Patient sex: M
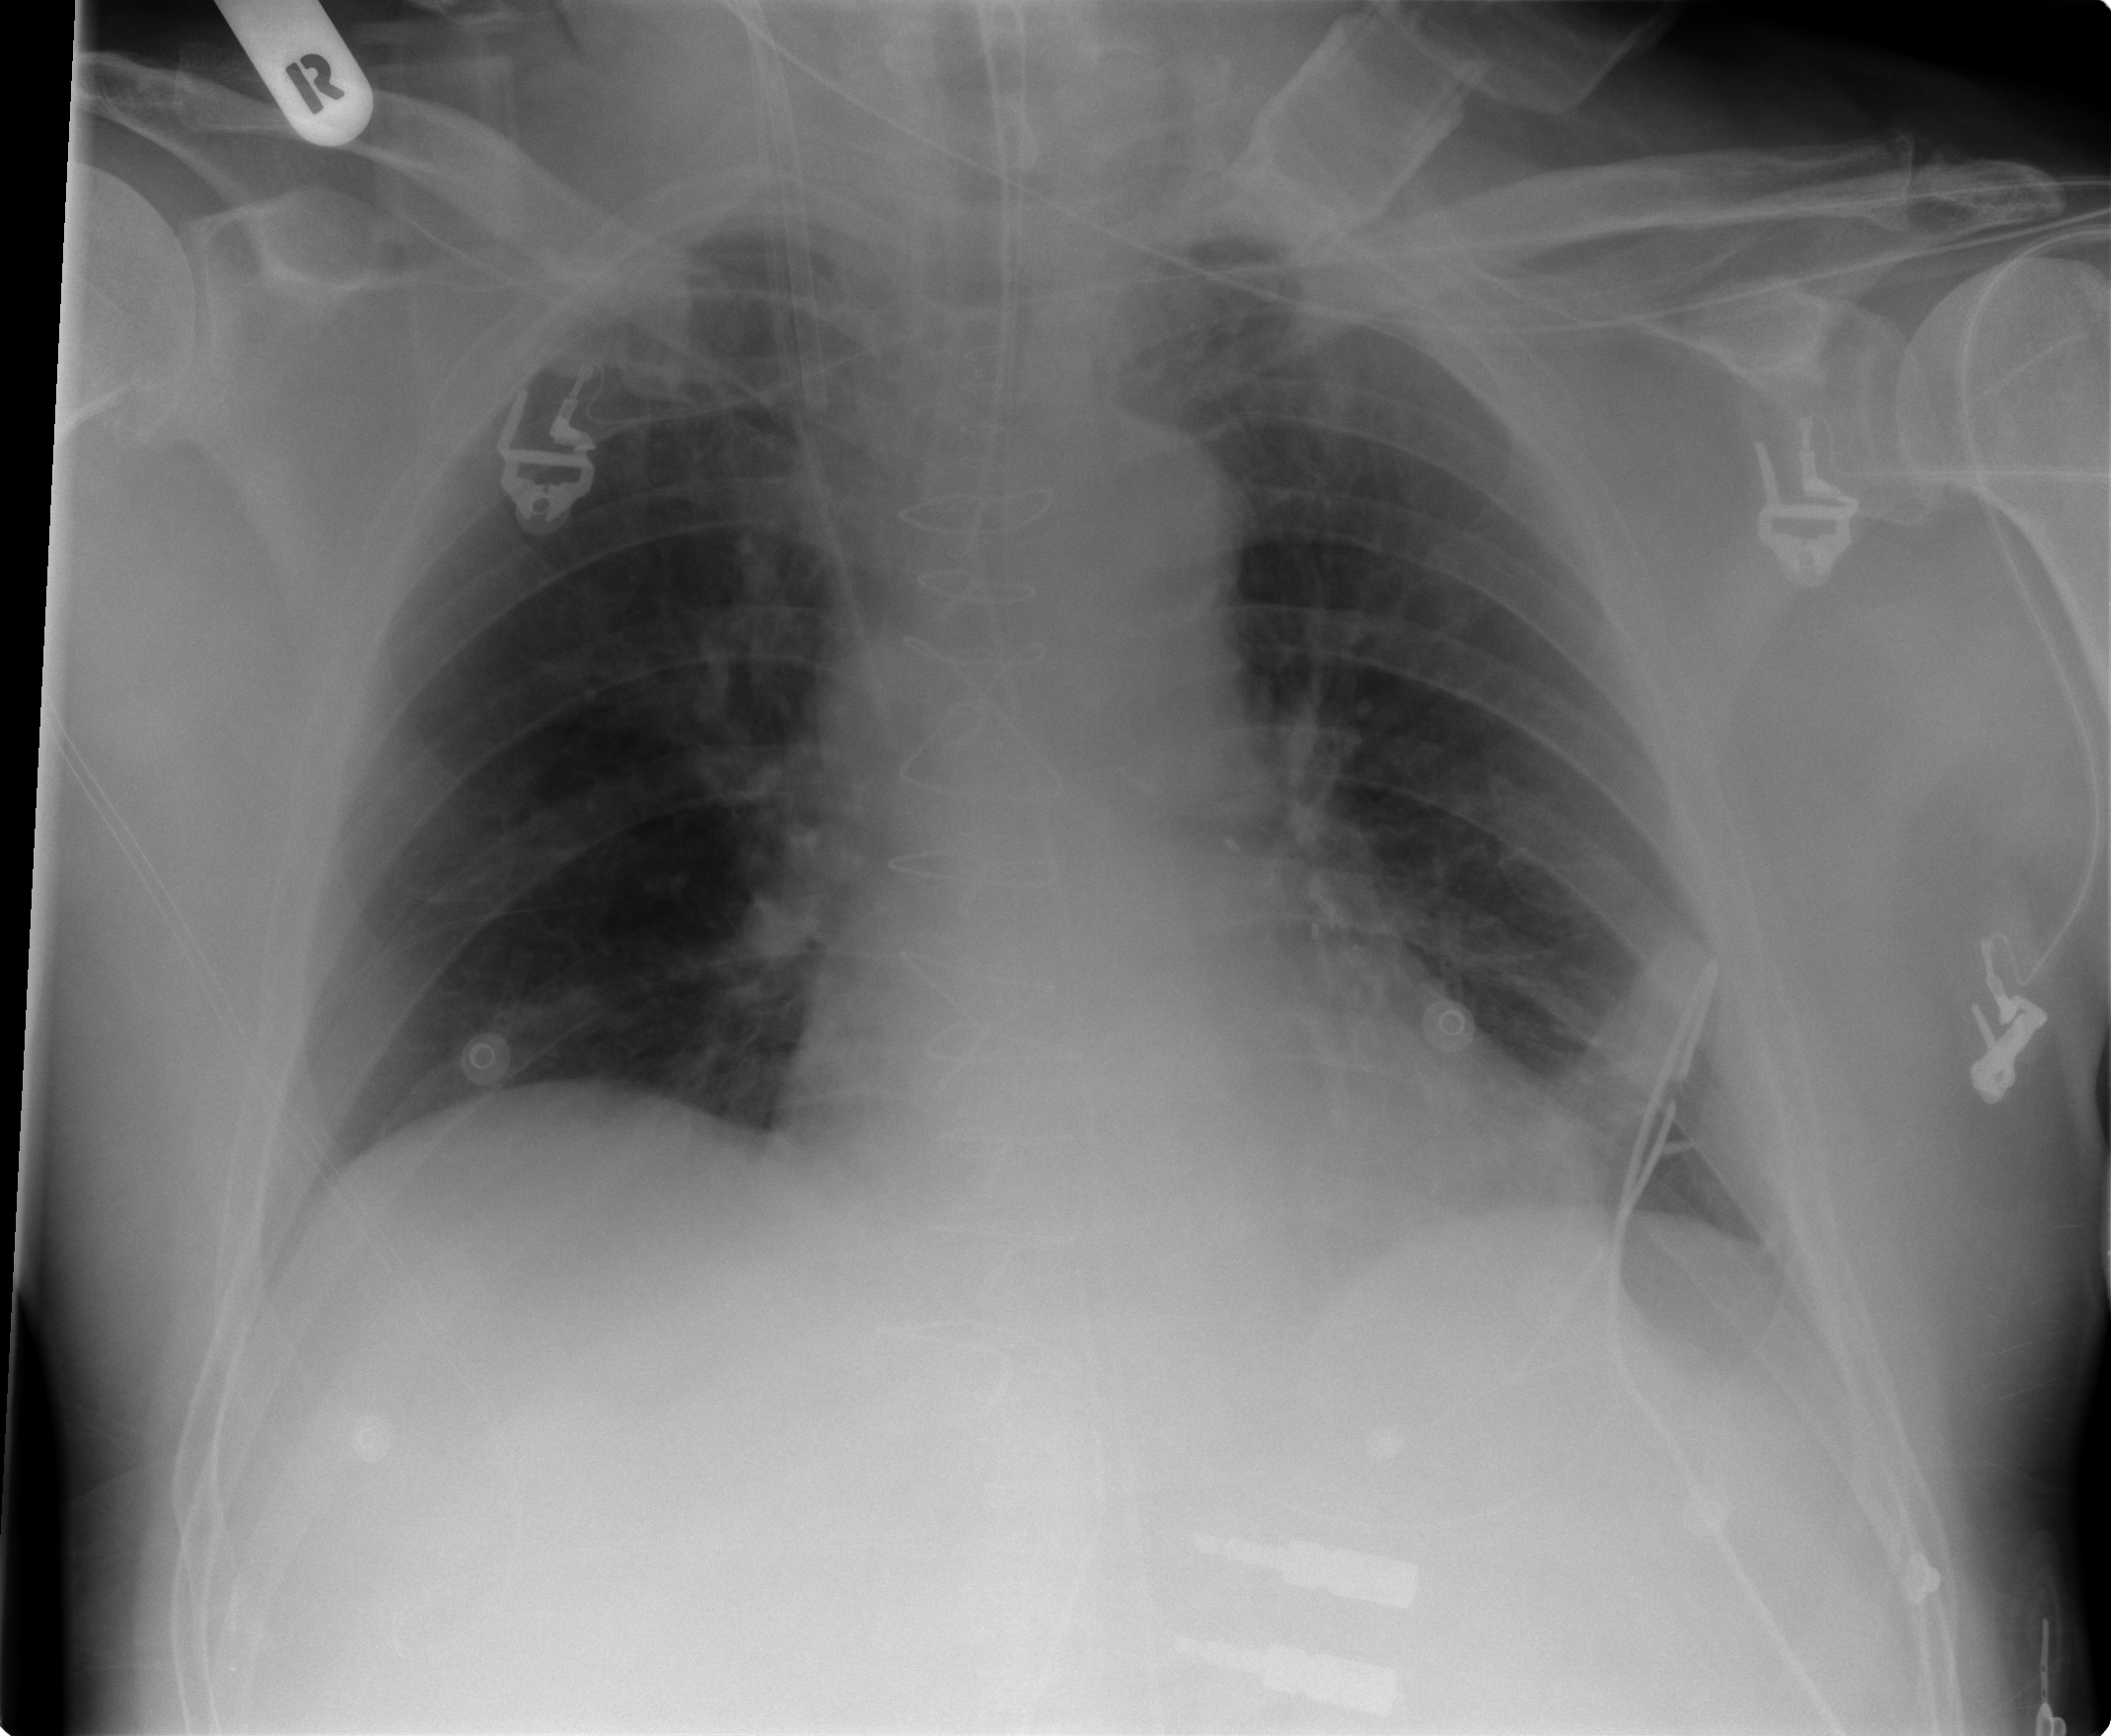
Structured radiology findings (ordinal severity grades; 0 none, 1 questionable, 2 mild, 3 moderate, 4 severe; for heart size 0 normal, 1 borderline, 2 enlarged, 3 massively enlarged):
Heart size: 0
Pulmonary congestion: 0
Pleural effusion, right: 0
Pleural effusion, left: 0
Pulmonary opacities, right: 0
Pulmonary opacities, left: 0
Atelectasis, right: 0
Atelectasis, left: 2